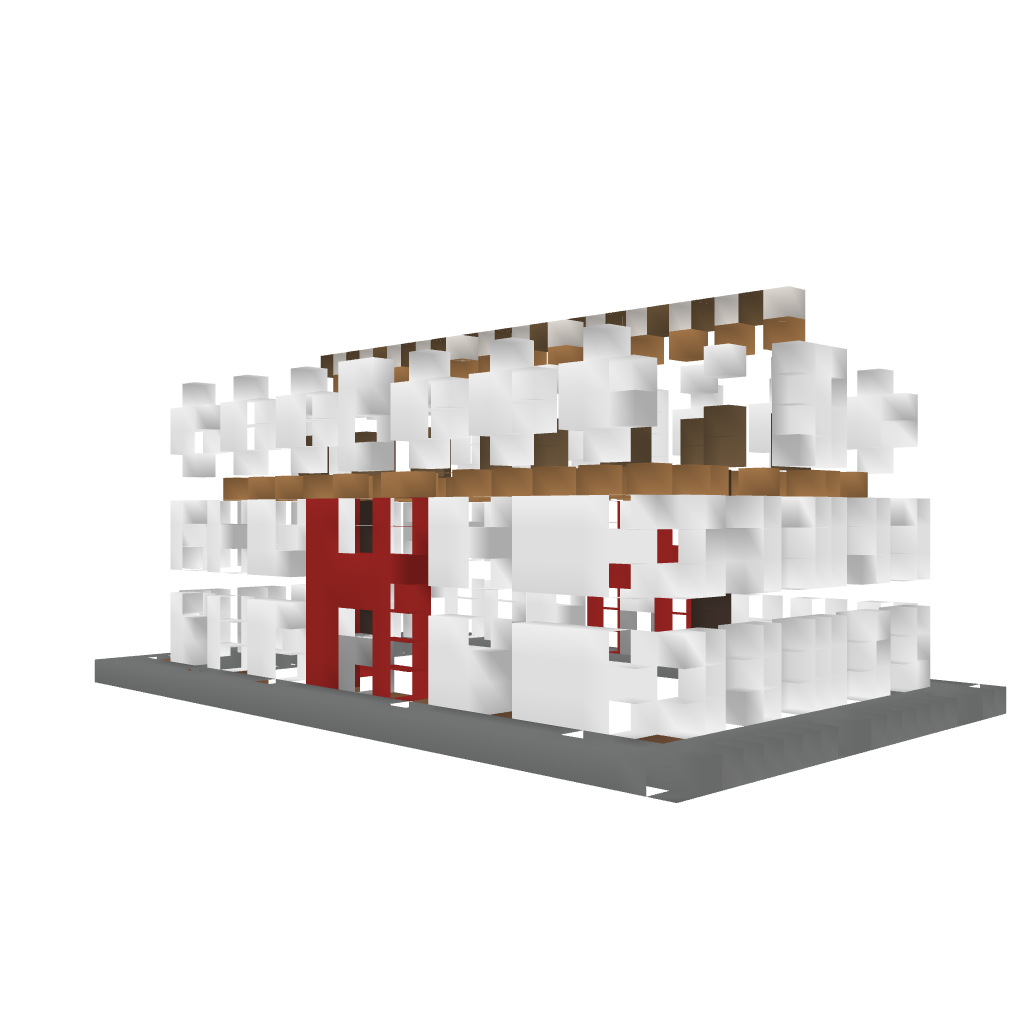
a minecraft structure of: Modern Hospital | 1.7.2